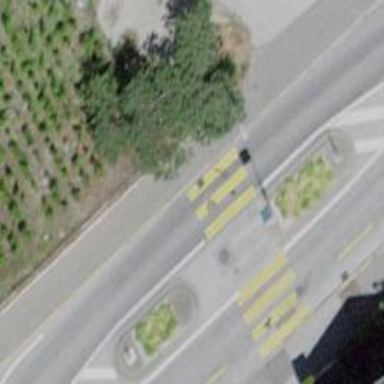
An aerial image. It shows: Marked footway crossing with central island.